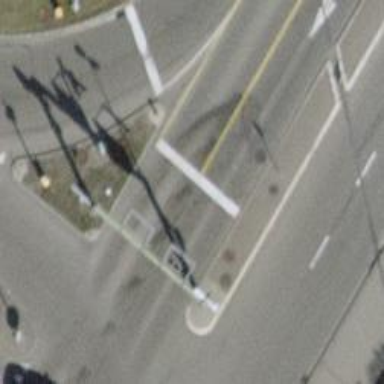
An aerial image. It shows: Road with traffic signals.